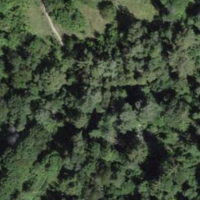
EUNIS habitat code: 43
Species observed at this site:
Stachys recta
Centaurea scabiosa